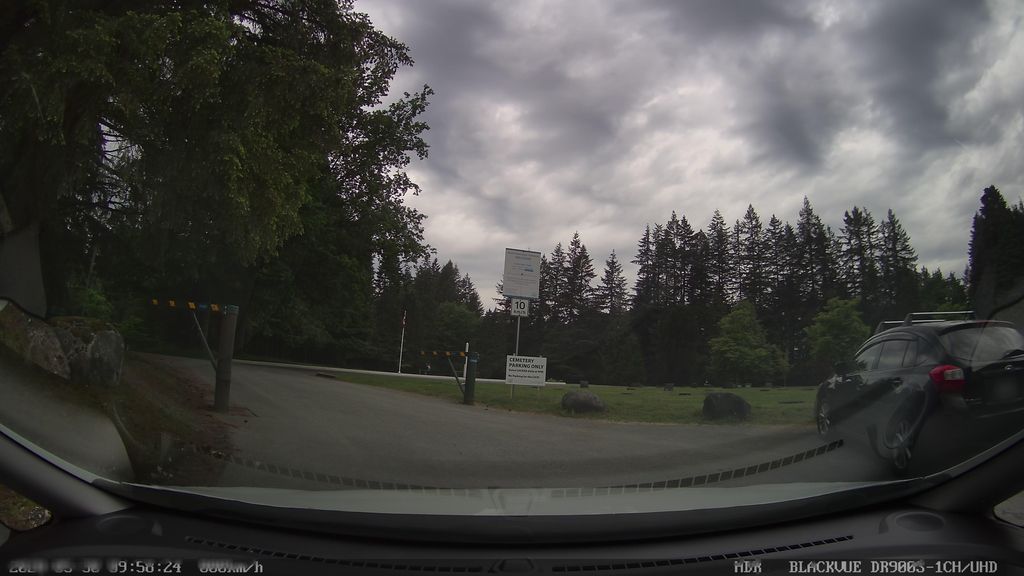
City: vancouver